Interaction volume radius: 5 \u00c5
Interaction volume height: 10 \u00c5
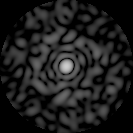
Disorder parameter: 0.8497